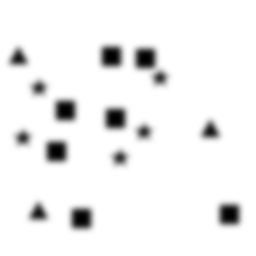
Squares: 7
Triangles: 3
Stars: 5
Total shapes: 15